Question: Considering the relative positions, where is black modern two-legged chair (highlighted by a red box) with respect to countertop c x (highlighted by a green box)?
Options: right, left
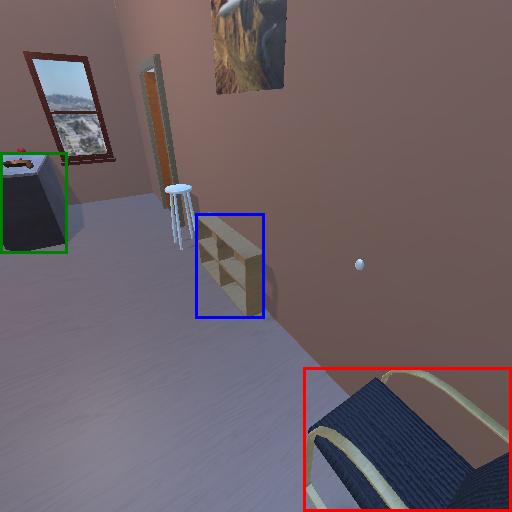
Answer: right